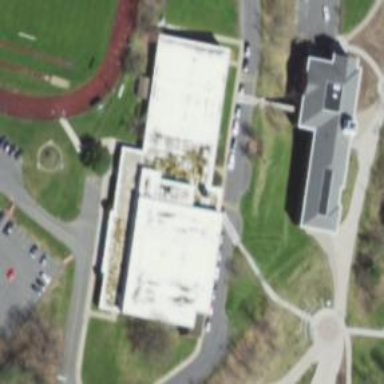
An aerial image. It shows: University building with sports centre on the leisure land.